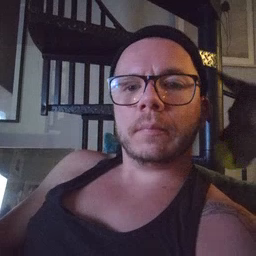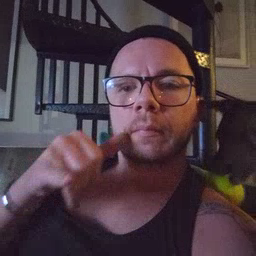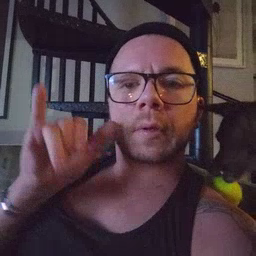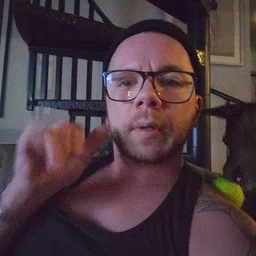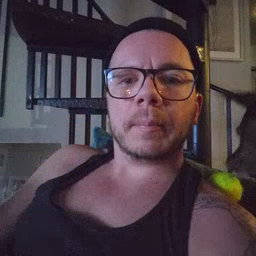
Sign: yesterday